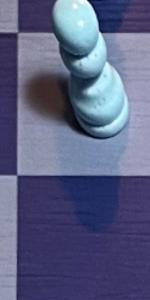
Label: Empty